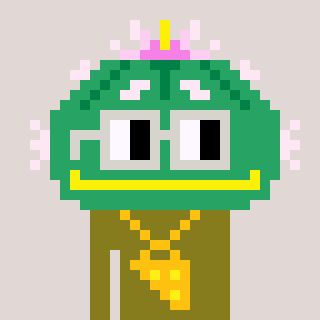
a pixel art character with square light gray glasses, a peyote-shaped head and a gunk-colored body on a warm background